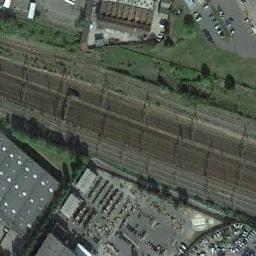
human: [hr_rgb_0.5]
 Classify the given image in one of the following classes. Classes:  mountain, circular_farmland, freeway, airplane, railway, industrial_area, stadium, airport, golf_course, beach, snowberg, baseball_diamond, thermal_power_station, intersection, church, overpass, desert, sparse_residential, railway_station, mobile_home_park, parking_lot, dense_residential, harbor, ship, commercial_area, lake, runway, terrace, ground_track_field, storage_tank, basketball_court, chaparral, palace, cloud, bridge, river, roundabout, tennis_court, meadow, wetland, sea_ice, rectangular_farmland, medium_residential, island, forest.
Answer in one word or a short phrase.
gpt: railway